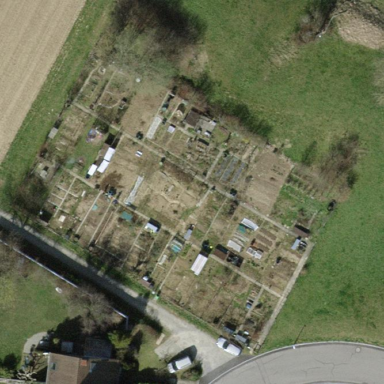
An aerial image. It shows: Area designated for allotments.